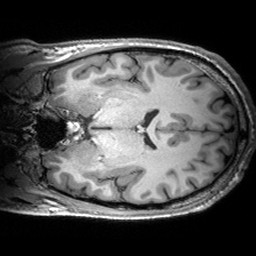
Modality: T1w
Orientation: coronal
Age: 25
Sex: male
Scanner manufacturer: siemens
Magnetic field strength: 3 T
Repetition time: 2.53 s
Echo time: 0.00299 s